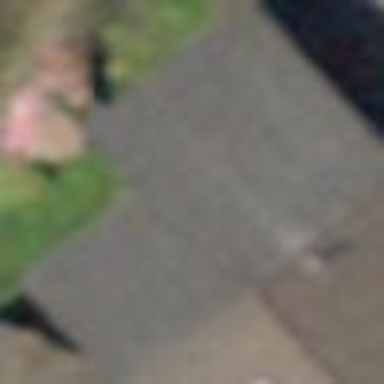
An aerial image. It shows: Garage.